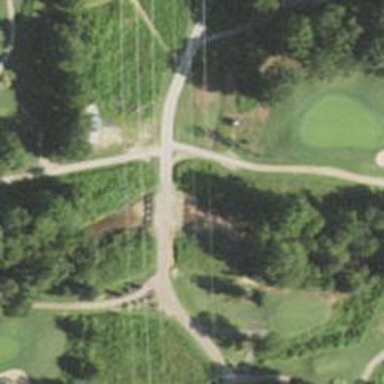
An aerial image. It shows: Service road designated as golf cart path.